Question: I'm trying out the Atom editor from Github and I really like it. I would like to create a simple (just to learn) plugin. I used the online resources to create the figgle example successfully.
Now I would like to create something with an UI. I would like to add an input field to my UI, but how can I get it to be styled to same way Atom does.
I see in the documentation that I have to create an element with 'atom-text-editor' tag. However this creates an text area with line numbers etc. I just want a single lined input field.
So concrete, my question is: 'How can I create an input field which looks the same as the atom one.'

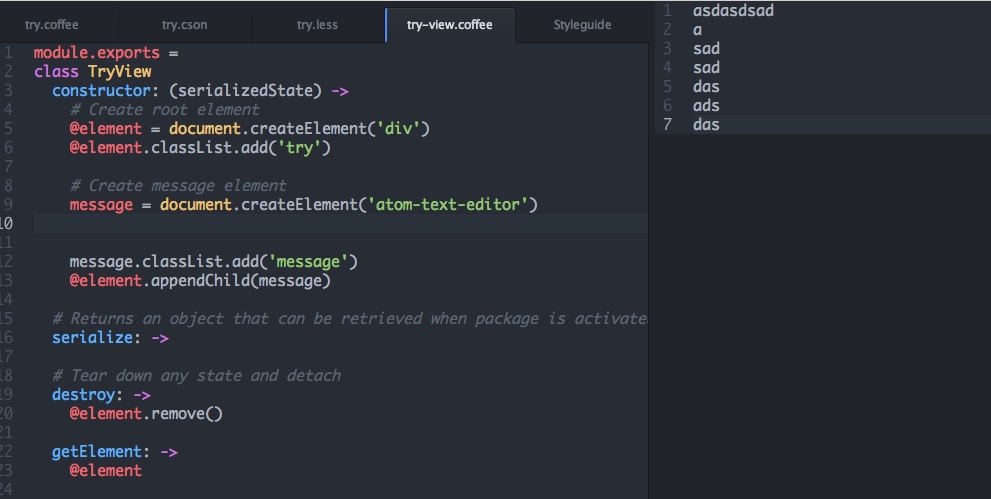
Answer: Found the answer through atom slack chat.
'''
var elem = document.createElement 'atom-text-editor'
element.setAttribute 'mini', ''
element.setAttribute 'placeholder-text', 'Search'
'''
Which gives: